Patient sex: M
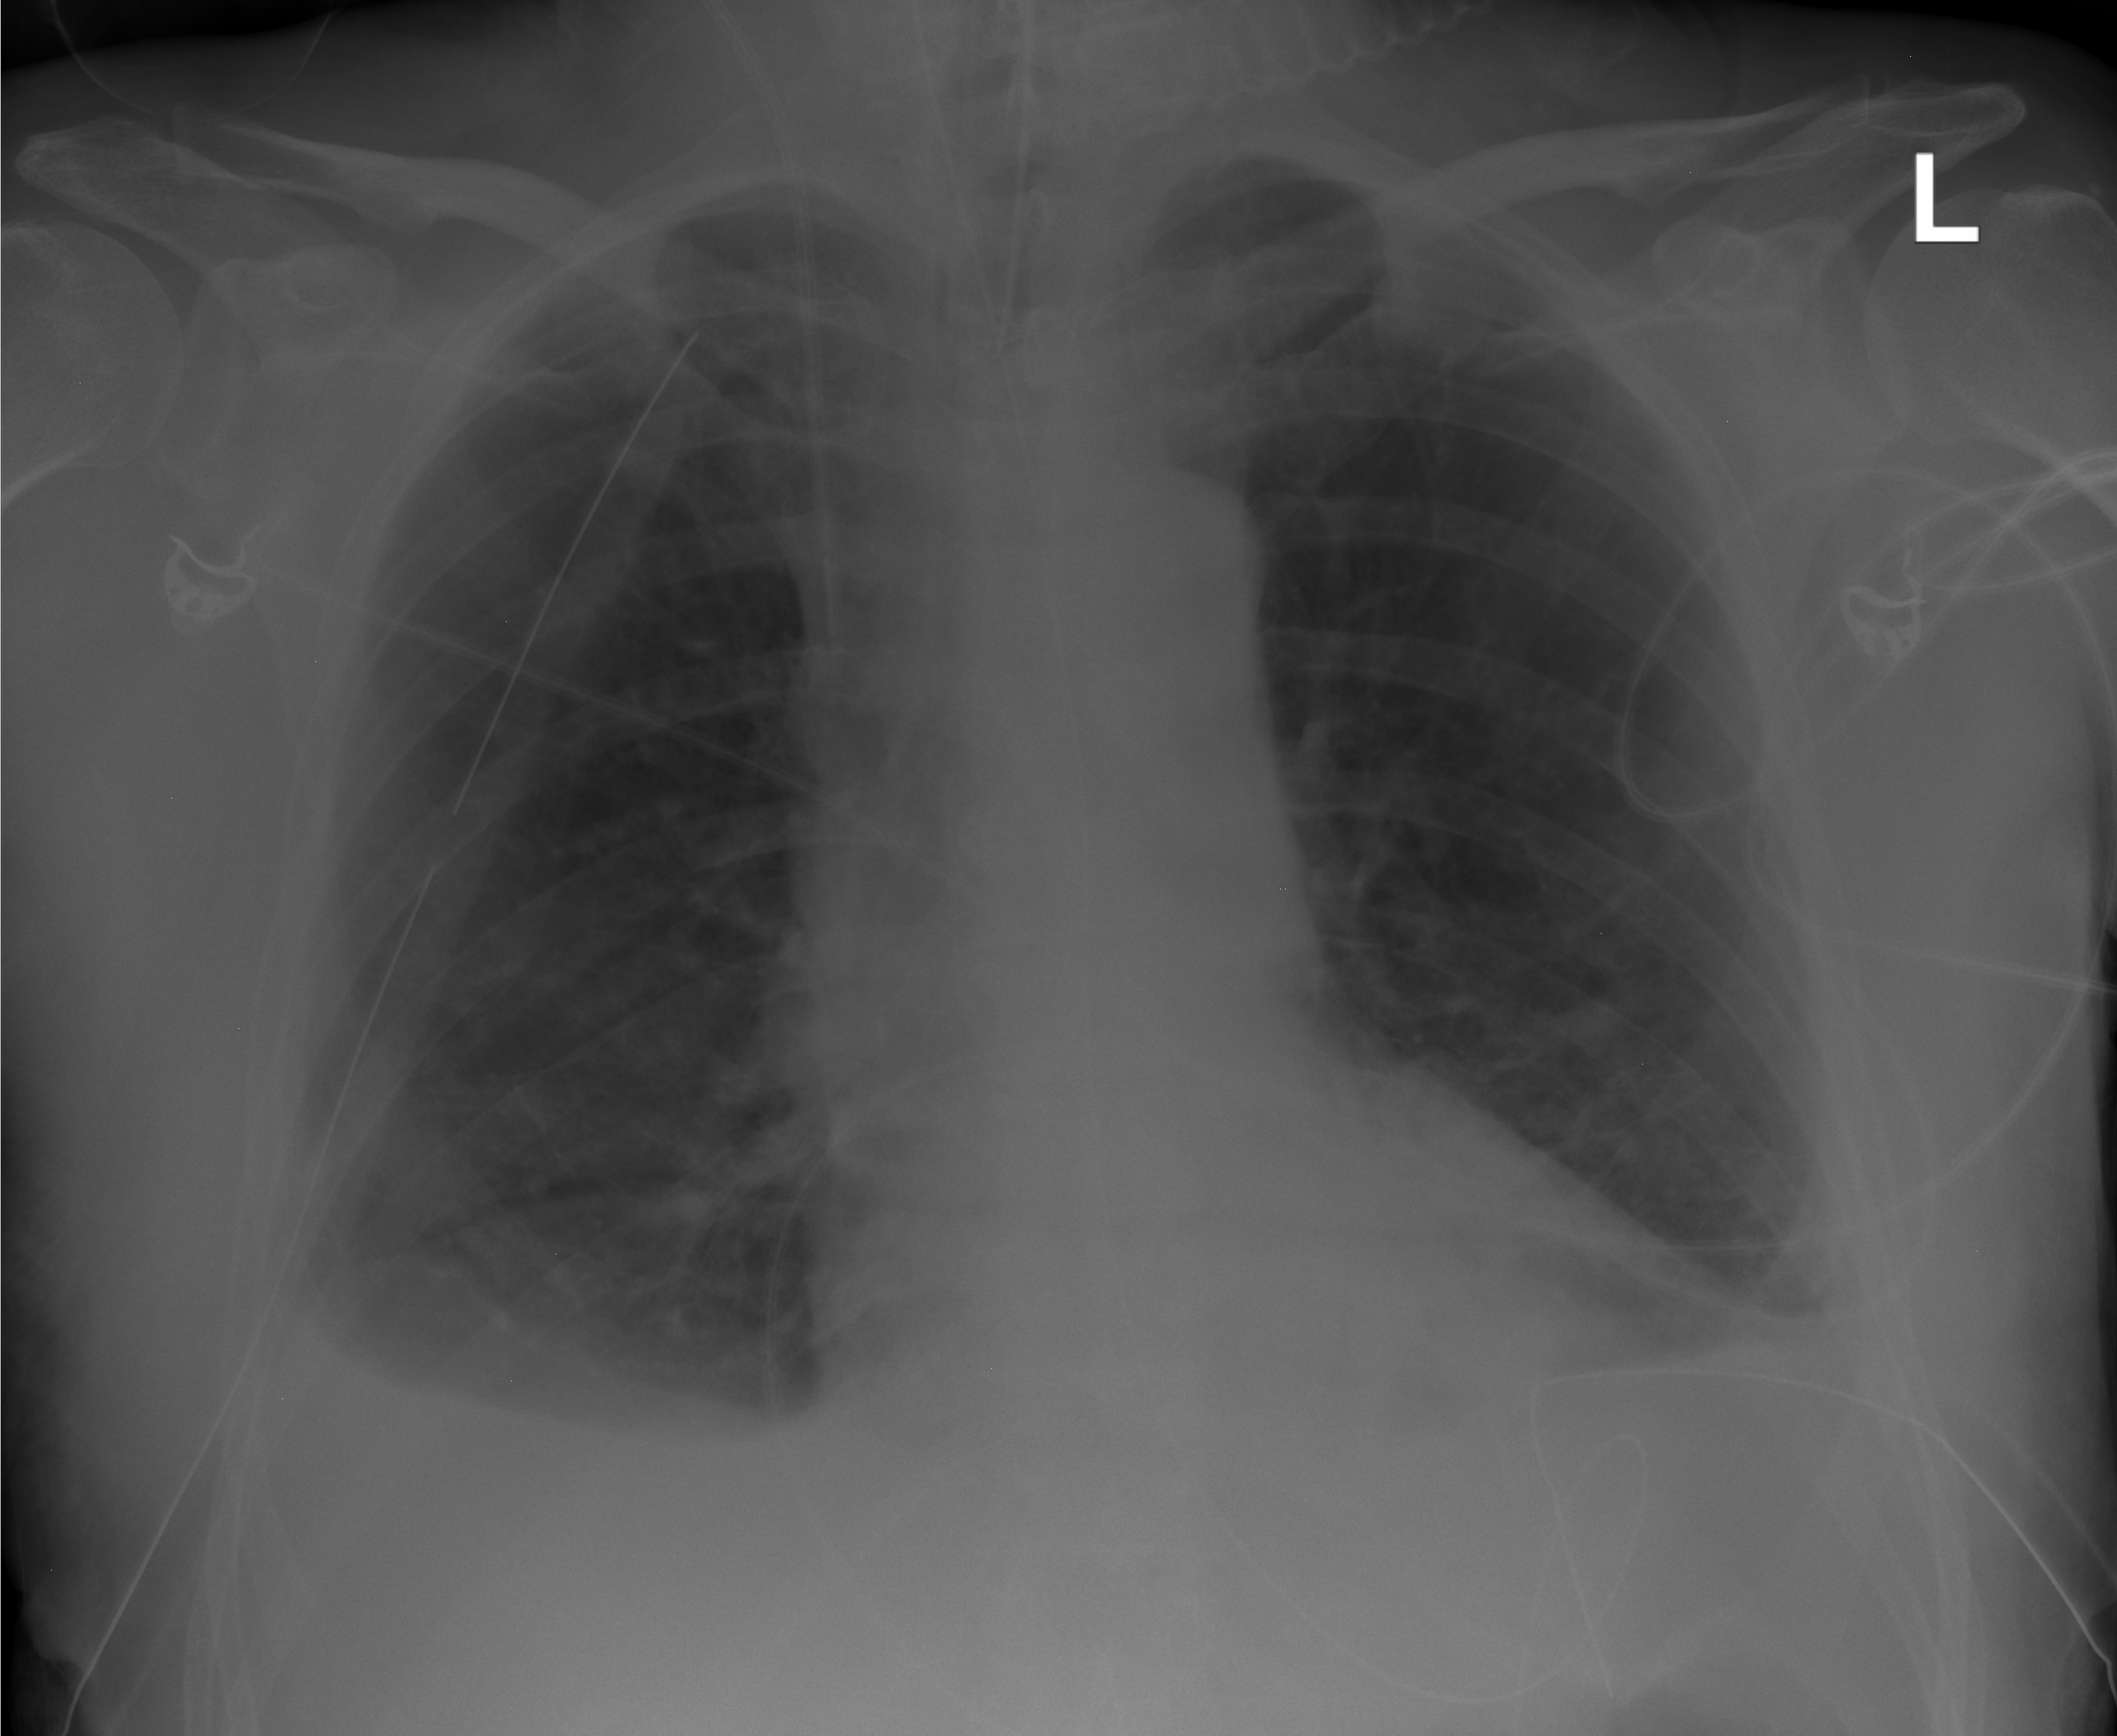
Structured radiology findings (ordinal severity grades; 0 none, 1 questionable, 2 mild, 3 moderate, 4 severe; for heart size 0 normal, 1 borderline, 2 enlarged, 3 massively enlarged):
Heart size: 0
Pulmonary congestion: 1
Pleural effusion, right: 2
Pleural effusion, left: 2
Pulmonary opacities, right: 0
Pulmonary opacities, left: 0
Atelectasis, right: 2
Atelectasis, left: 2